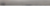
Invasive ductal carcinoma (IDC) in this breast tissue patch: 0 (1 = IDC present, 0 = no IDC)